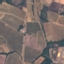
Label: PermanentCrop